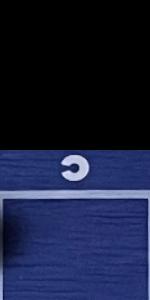
Label: Empty